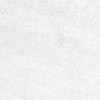
Label: no_change